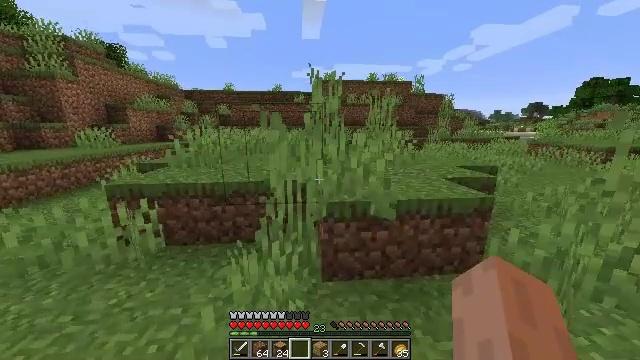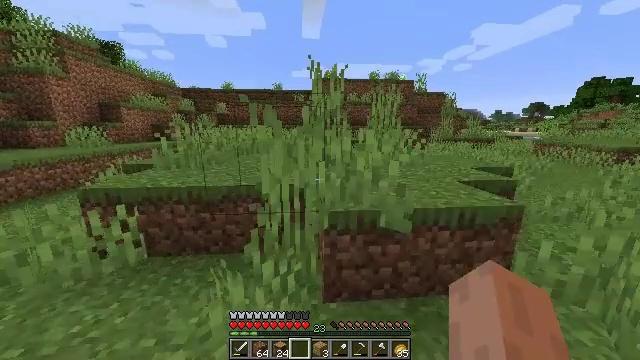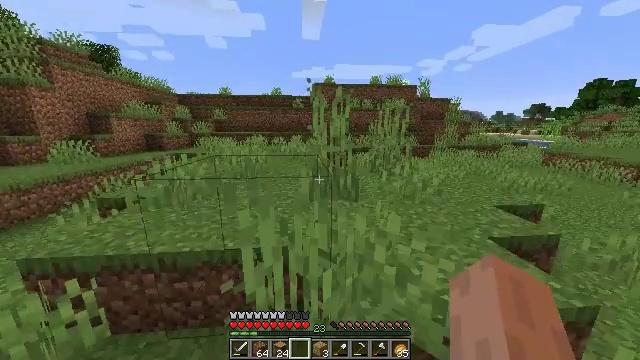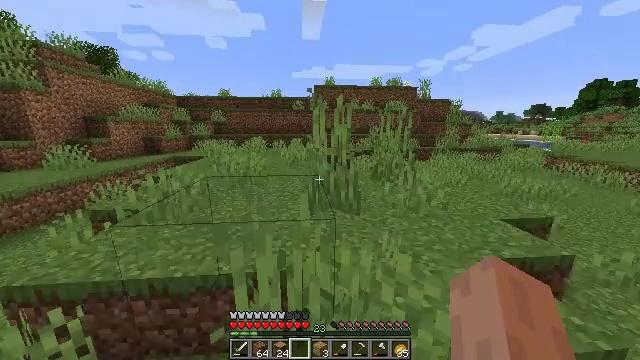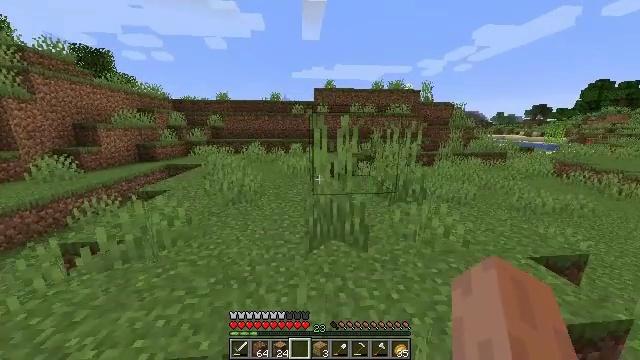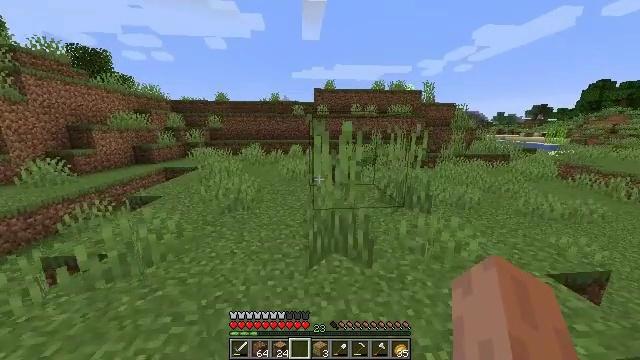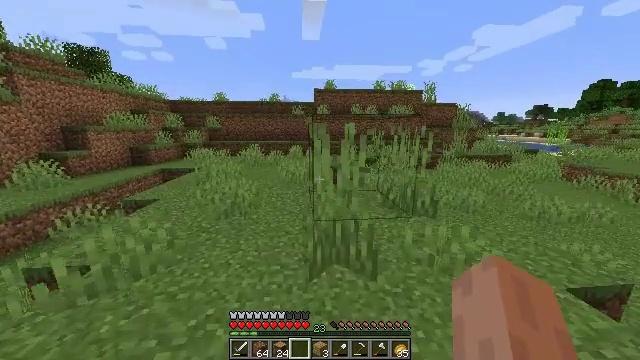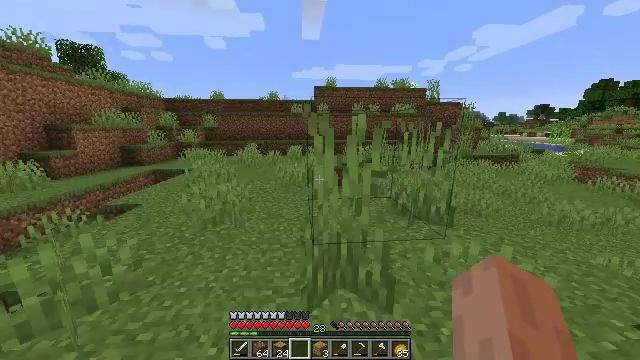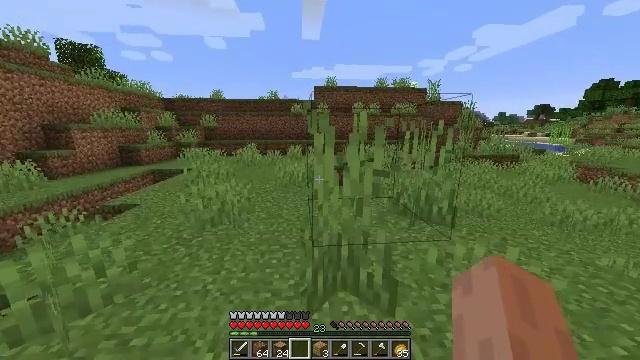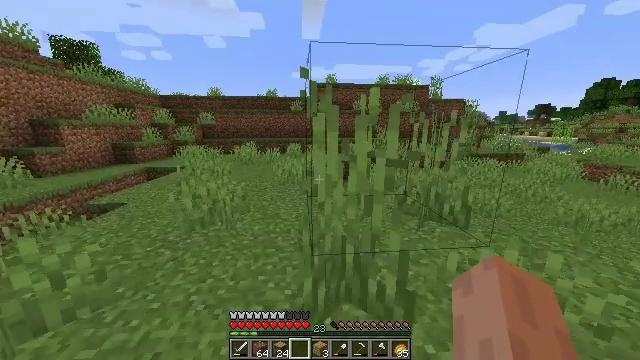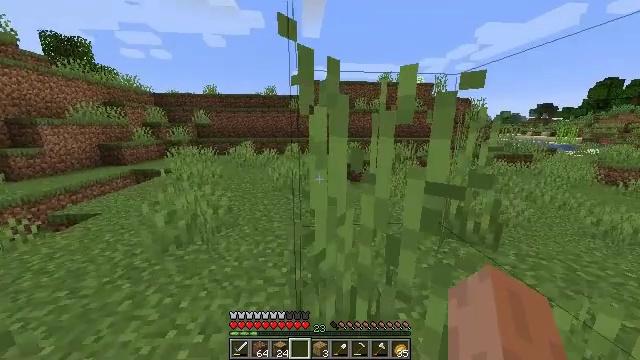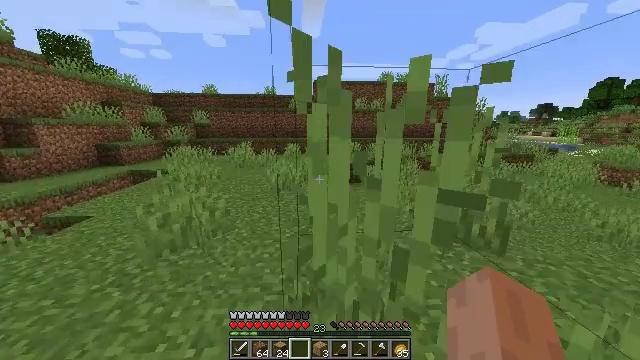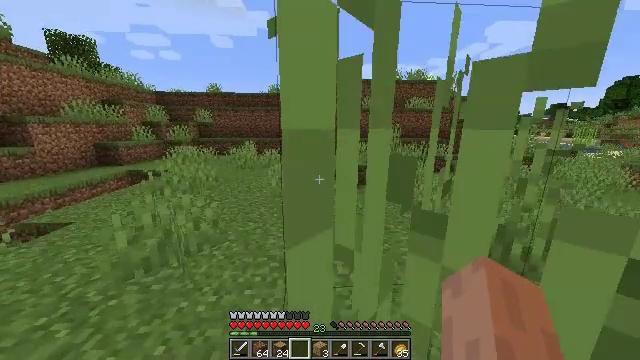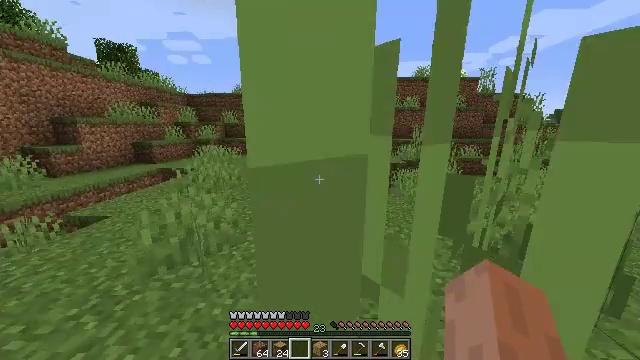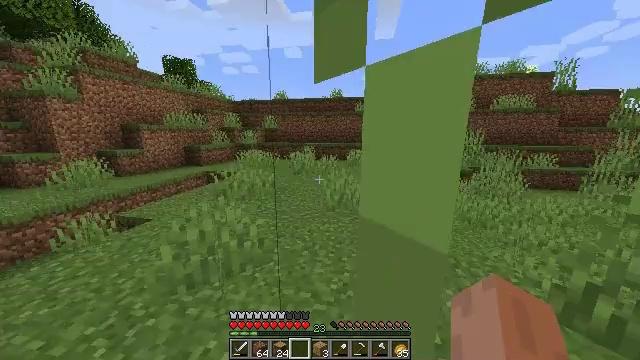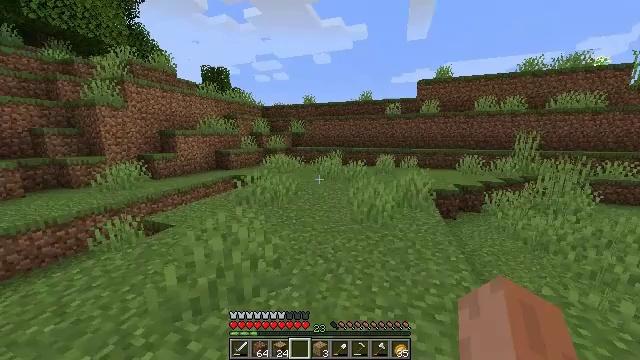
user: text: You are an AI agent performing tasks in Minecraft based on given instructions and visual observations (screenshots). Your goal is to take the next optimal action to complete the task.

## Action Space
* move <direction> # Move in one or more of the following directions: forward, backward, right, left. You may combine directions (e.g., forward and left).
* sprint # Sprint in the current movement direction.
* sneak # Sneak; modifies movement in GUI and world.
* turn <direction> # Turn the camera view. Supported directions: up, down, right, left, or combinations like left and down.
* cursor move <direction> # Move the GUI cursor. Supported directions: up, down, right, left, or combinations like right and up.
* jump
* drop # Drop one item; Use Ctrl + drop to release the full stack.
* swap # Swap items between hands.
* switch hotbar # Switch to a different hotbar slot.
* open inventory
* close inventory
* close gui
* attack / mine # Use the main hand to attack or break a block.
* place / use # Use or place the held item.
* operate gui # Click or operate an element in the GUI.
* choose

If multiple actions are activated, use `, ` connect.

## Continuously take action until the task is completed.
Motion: motion action
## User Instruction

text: Hunt fish.
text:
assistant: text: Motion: move forward, jump
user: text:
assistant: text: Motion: move forward, jump
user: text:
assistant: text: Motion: move forward, jump
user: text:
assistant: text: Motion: move forward, jump
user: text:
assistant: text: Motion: move forward, jump
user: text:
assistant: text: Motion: move forward, jump
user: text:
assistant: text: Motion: move forward, jump
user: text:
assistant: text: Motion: move forward
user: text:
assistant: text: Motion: move forward
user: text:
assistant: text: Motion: move forward
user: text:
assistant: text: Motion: move forward
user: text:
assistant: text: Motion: move forward, turn left
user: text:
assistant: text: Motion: move forward, turn left
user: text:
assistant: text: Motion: move forward, turn left and up
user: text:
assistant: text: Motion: move forward, turn left and up
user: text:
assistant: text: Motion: move forward, turn left
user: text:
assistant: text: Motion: move forward
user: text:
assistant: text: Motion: move forward
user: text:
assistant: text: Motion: move forward
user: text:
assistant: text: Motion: move forward
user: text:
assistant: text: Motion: move forward
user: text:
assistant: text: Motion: move forward
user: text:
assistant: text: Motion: move forward
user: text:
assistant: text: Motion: move forward
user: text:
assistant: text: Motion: move forward
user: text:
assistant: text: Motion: move forward
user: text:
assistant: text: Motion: move forward
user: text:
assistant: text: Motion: move forward
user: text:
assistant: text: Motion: move forward
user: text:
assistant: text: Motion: move forward, turn left